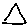
Label: triangle